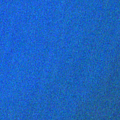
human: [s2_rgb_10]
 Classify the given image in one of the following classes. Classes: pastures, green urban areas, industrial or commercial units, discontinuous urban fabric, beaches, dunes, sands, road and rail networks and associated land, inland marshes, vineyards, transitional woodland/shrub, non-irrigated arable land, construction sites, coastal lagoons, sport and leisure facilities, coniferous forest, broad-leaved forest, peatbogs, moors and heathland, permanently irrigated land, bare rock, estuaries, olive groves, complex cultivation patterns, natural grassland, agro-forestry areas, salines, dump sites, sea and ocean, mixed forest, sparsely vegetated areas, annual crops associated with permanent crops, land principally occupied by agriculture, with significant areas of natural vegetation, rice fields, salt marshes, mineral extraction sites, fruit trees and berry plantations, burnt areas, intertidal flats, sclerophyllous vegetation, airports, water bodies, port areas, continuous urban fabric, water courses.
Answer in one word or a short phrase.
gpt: sea and ocean